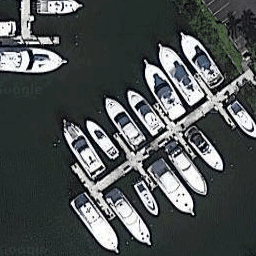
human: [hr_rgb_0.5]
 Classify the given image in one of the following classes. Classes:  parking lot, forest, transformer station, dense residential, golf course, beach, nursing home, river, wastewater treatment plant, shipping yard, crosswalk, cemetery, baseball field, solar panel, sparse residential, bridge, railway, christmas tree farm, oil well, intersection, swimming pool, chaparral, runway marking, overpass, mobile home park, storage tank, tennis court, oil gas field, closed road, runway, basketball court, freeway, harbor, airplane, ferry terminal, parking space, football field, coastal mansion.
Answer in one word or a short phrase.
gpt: harbor